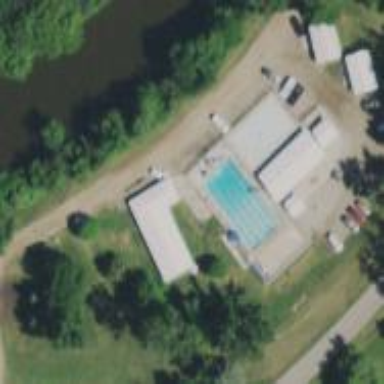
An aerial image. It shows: Sports centre focused on swimming activities.